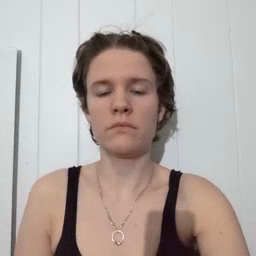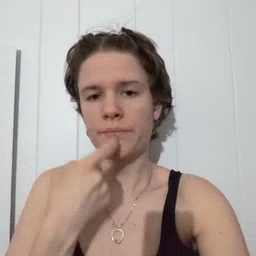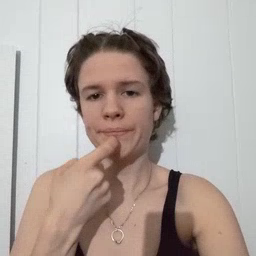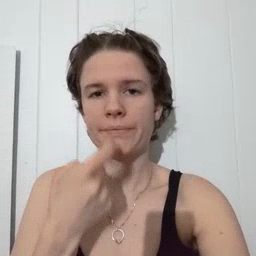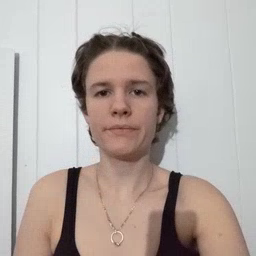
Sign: glasswindow